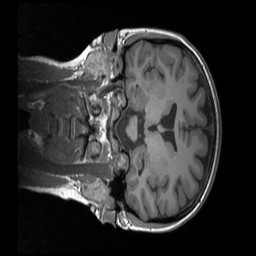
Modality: T1w
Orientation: coronal
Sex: female
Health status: ill
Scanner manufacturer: siemens
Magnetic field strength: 3 T
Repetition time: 1.66 s
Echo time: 0.00254 s